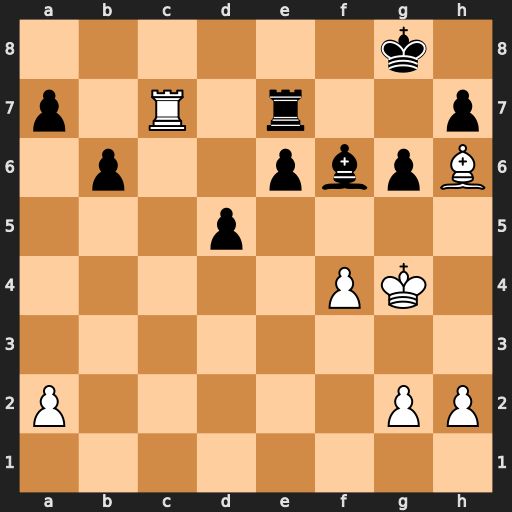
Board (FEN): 6k1/p1R1r2p/1p2pbpB/3p4/5PK1/8/P5PP/8
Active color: w
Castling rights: -
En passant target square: -
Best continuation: Rc8+ Re8 Rxe8+